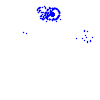
Particle: pion